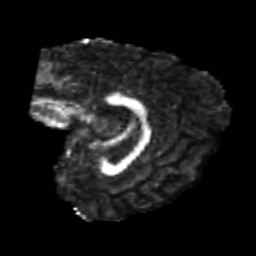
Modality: FA
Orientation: sagittal
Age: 23
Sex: female
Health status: healthy
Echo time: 0.074 s